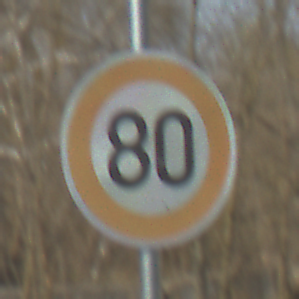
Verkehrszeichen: Geschwindigkeit80
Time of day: MorningAfternoon
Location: Outdoor (Suburban)
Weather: Clear
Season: NotSpecified
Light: Natural